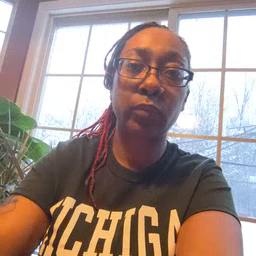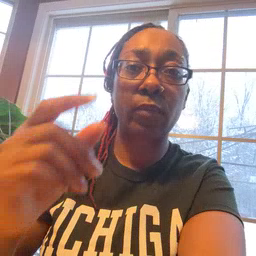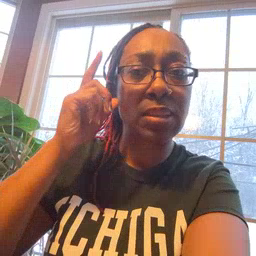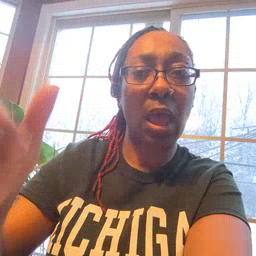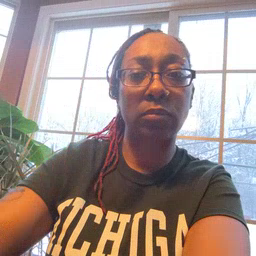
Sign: loud